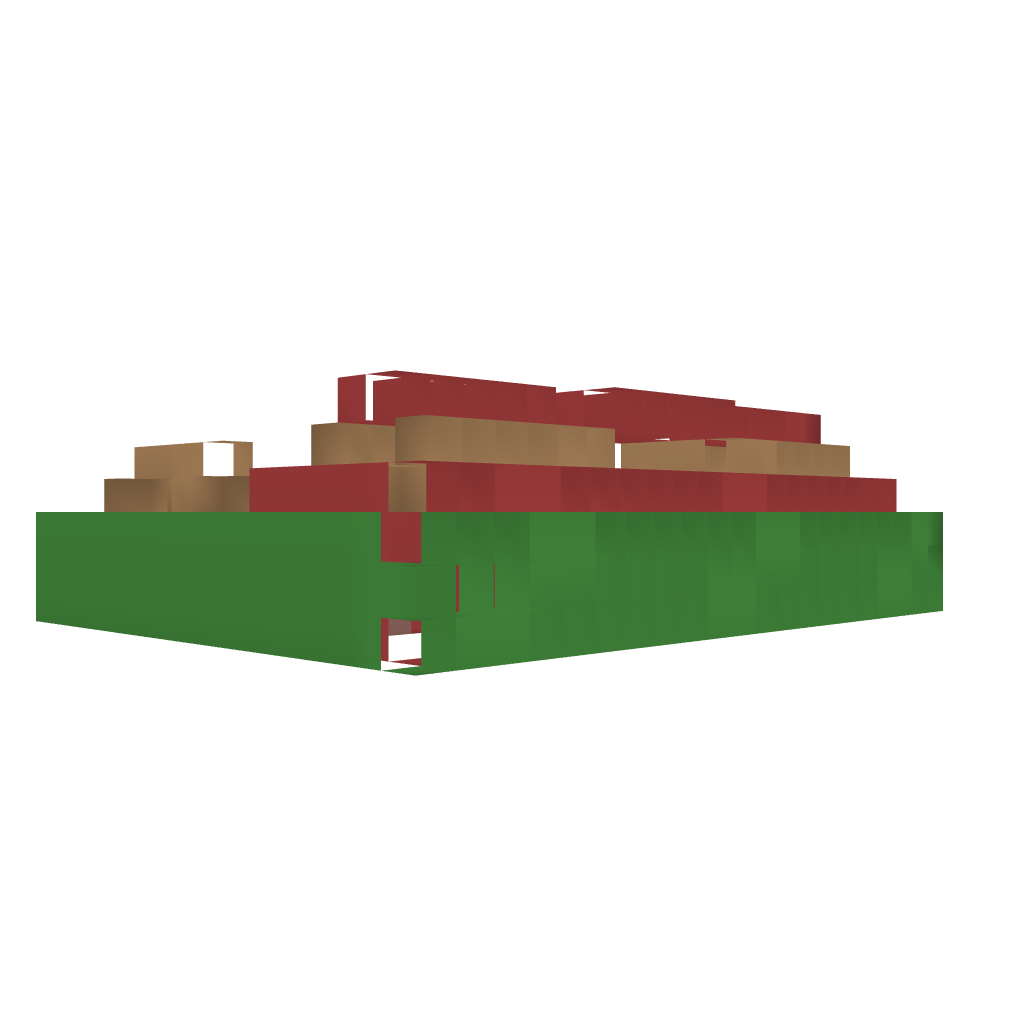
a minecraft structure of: dog stable bad low quality